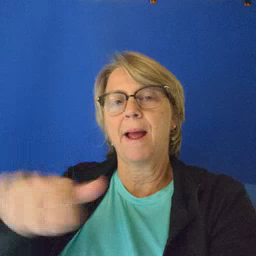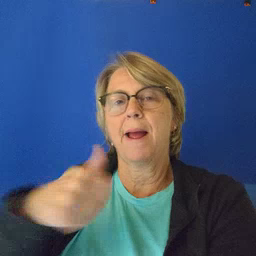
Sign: beside